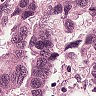
Metastatic tissue present: yes